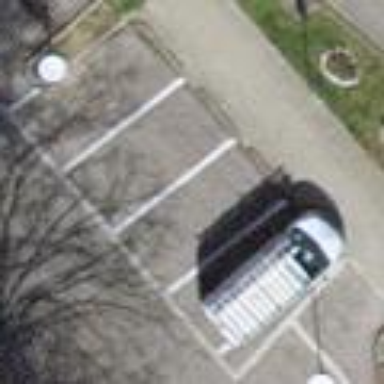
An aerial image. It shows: Street-side parking lot with asphalt surface.